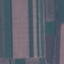
Land use / land cover class: AnnualCrop